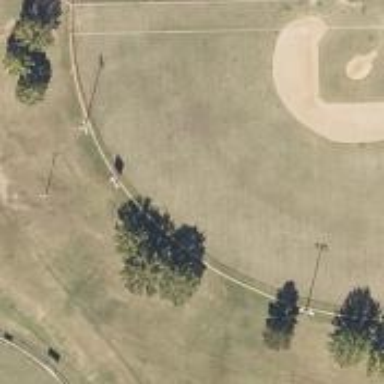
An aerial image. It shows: Baseball pitch for leisure land.